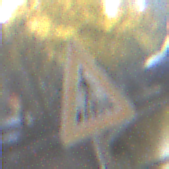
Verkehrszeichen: FussgaengerueberwegLinks
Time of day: SunriseSunset
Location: Outdoor (Urban)
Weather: PartlyCloudy
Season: Autumn
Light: Natural